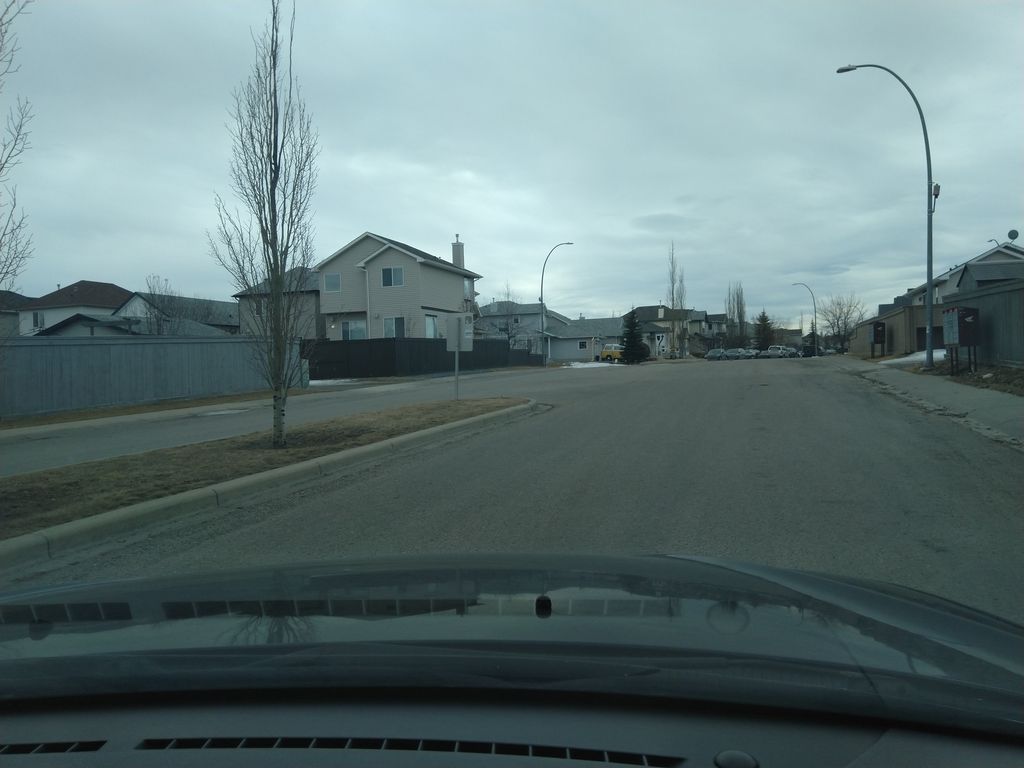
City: calgary